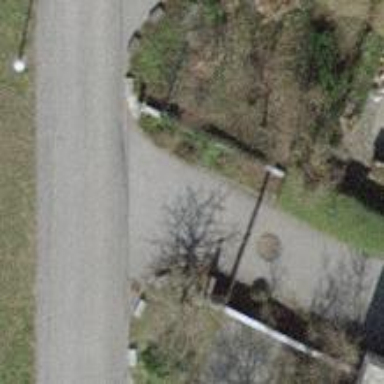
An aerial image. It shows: Gate.